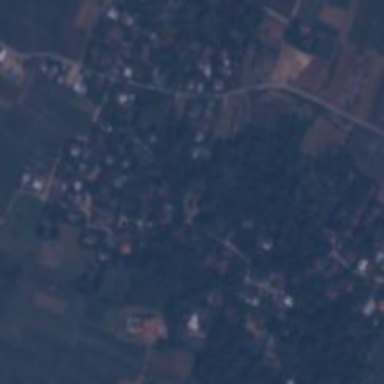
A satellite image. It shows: Village area.